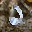
Label: 2